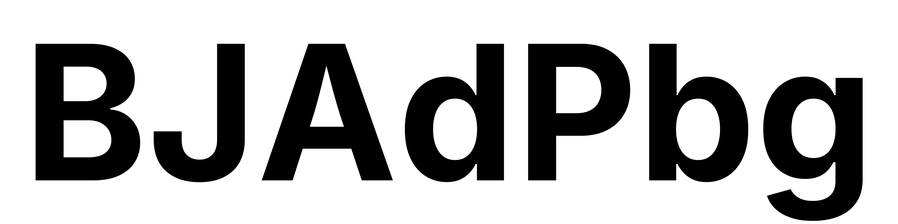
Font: Inter_Bold